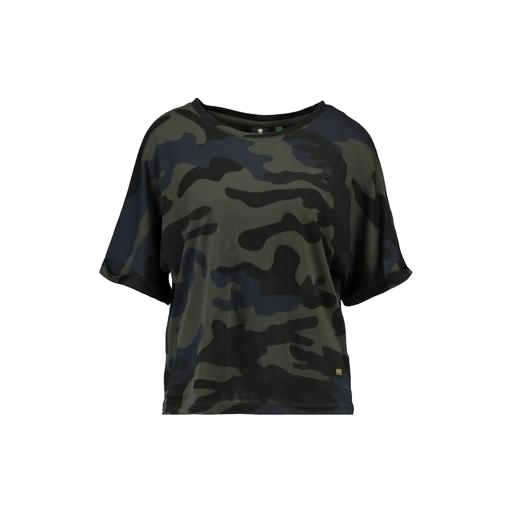
camo colored shirt, green muscle camo tee, green camo mini tee, white background